Приведён график зависимости скорости падающего на Землю тела массой $m = 1~ кг$ от времени в единицах $t_0$ (см. рис.).
Определите промежуток времени $t_0$.
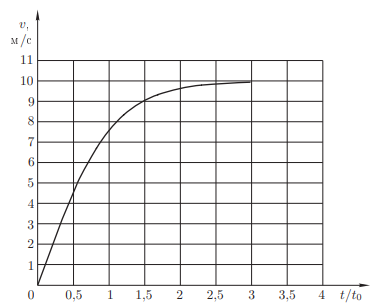
Ответ: При малых $t$ скорость тела прямо пропорциональна времени: $v=at$, где $at_0=10~м/с$, $t_0=1~с$.
Чему равна сила сопротивления воздуха $f(v)$, действующая на тело, движущееся со скоростью: $v = 10~ м/с$;$v = 8~ м/с$?
Ответ: $f=10~Н$;$f=6.4~Н$.
Темы:
T, Механика, Динамика, Вязкое трение, Всероссийские, Трение, Обработка графика